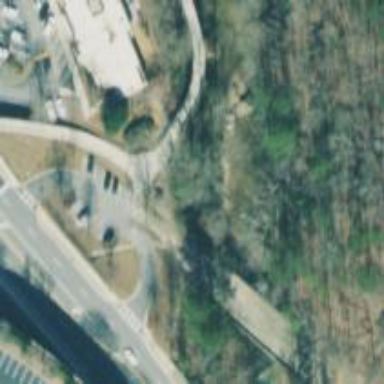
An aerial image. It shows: Emergency access point on the road.